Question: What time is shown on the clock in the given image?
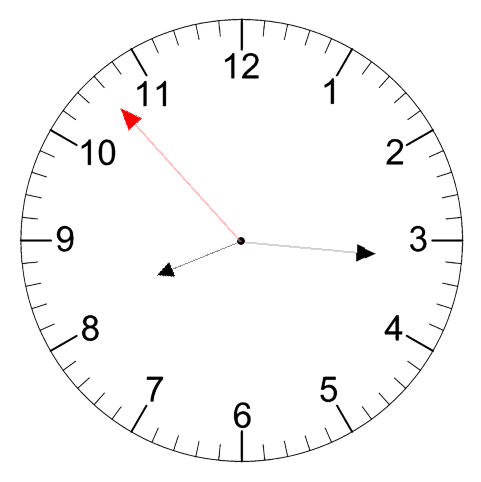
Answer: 08:15:53